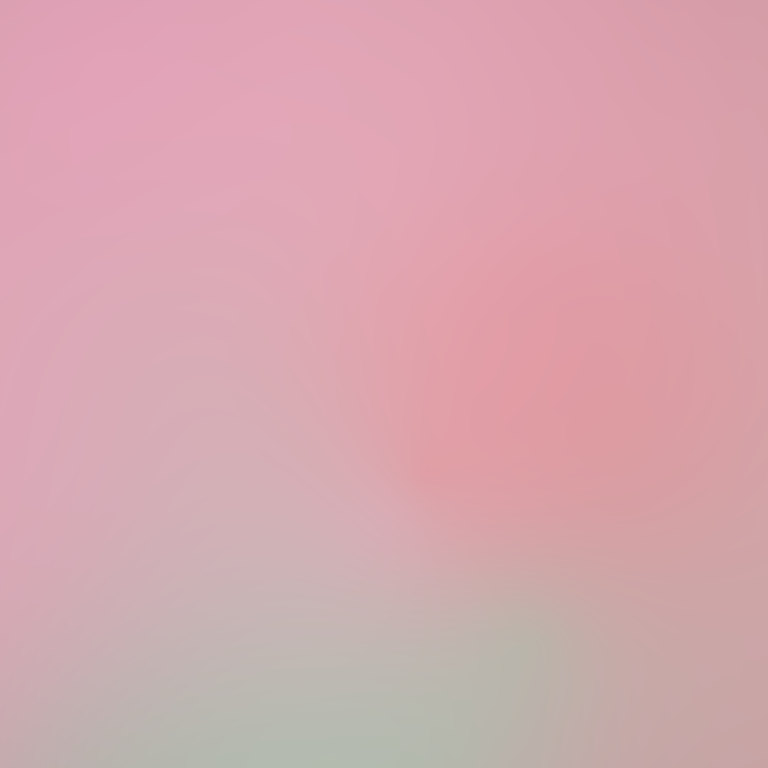
Abstract light effect, smooth gradient from soft pink to light green, calm atmosphere, diffuse light, no room, no furniture, no objects.